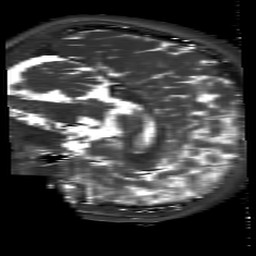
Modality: T2map
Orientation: sagittal
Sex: male
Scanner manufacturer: siemens
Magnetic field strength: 3 T
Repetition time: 4 s